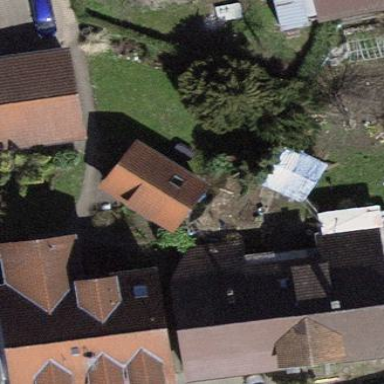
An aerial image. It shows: Building with gabled roof.